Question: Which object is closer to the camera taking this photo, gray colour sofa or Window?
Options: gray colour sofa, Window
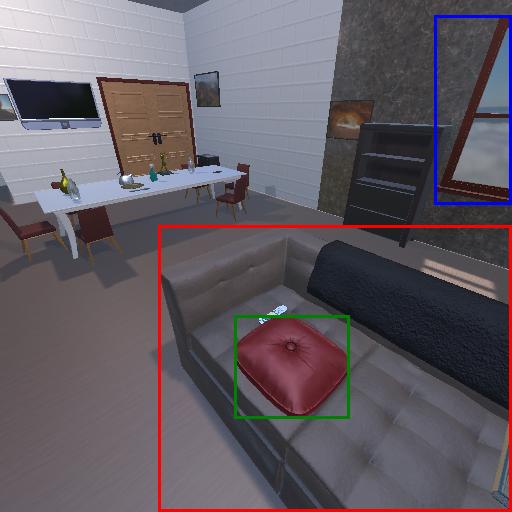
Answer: gray colour sofa